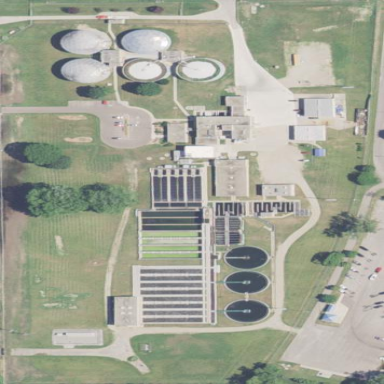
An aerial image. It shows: Wastewater plant.